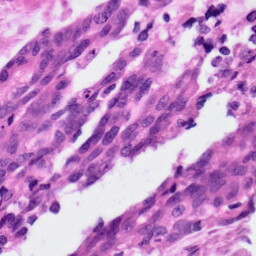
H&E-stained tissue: Ovarian